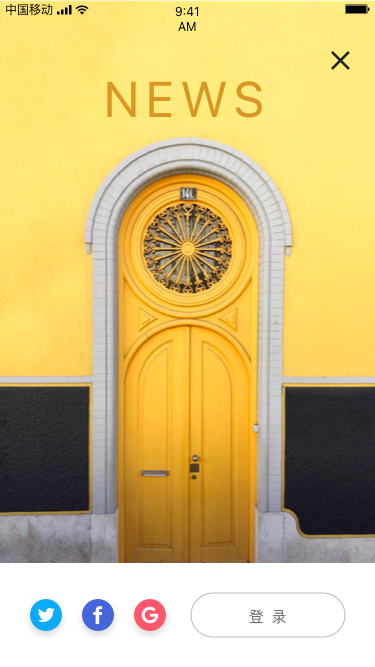
Text in this UI design:
NEWS
登 录